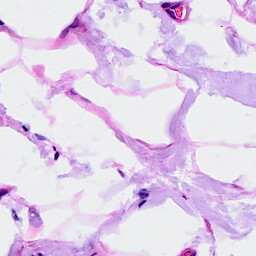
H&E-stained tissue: Breast